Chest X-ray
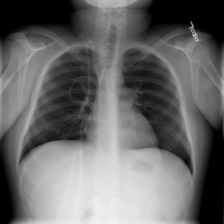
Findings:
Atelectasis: negative
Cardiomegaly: negative
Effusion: negative
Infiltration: negative
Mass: negative
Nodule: negative
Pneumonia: negative
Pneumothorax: negative
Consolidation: negative
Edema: negative
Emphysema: negative
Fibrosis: negative
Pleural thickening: negative
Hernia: negative